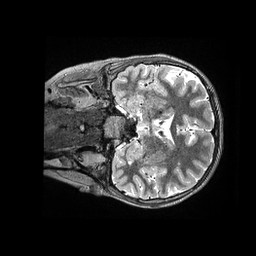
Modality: T2w
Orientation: coronal
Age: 14
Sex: male
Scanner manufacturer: siemens
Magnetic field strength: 3 T
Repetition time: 3.2 s
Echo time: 0.564 s